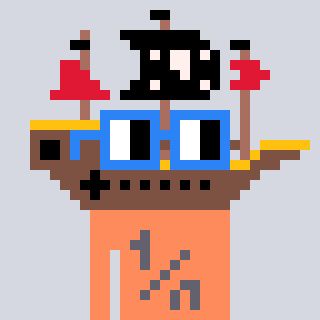
a pixel art character with square blue glasses, a pirateship-shaped head and a peachy-colored body on a cool background